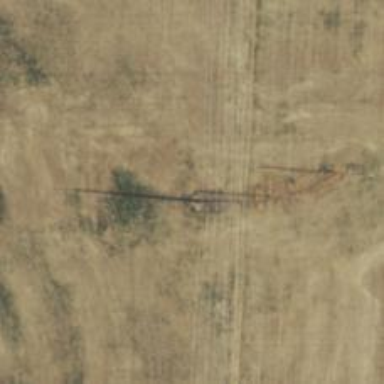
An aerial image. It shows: Power tower.